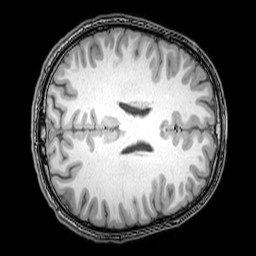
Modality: T1w
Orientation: axial
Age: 22
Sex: male
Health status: healthy
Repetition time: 0.081 s
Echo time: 0.037 s